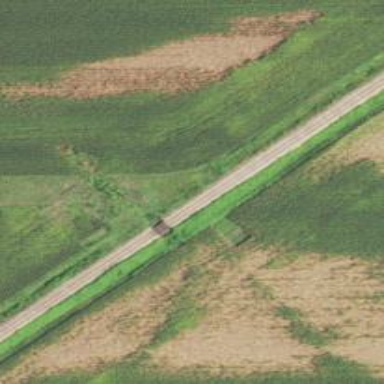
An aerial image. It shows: Bridge over railway line.